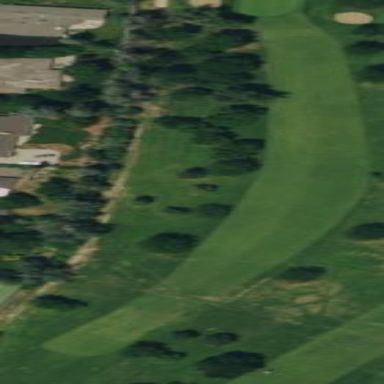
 likely golf fairway with neatly mown grass."